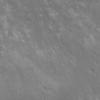
Label: not_dusty